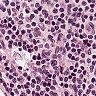
Metastatic tissue present: no